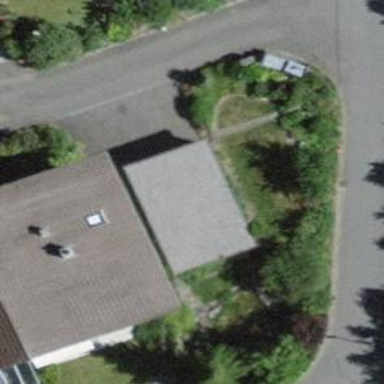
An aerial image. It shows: Garage building.